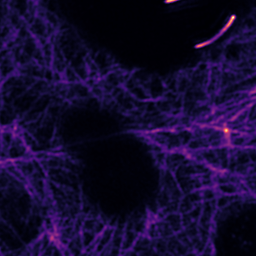
Label: Super-resolution F-actin image